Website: macys
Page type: customer-info-address
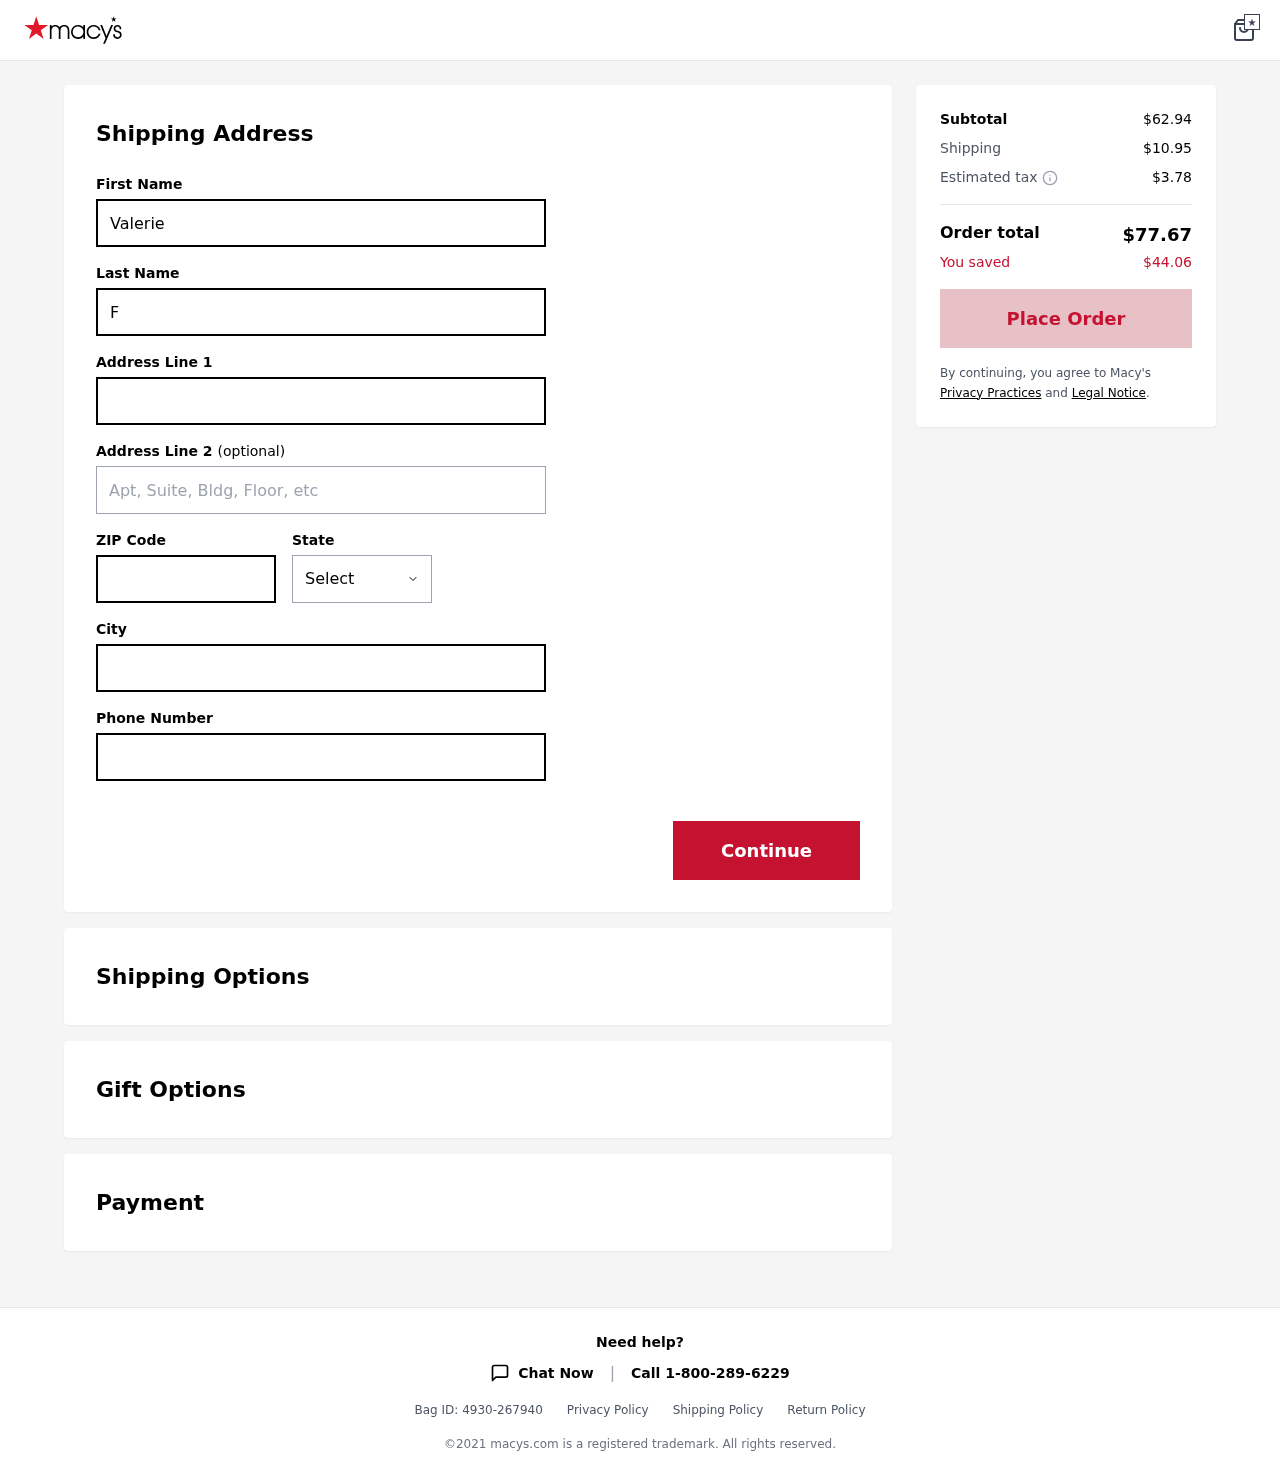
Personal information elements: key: PII_CITY
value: South Janetton
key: PII_FIRSTNAME
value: Valerie
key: PII_LASTNAME
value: Farmer
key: PII_PHONE
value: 6855421662
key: PII_POSTCODE
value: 81125
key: PII_STATE
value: MP
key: PII_STREET
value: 546 John View Suite 210
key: PII_STREET2
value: Apt. 273
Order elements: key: ORDER_SUBTOTAL
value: $62.94
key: ORDER_SHIPPING_COST
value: $10.95
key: ORDER_TAX
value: $3.78
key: ORDER_TOTAL
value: $77.67
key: ORDER_SAVINGS
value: $44.06